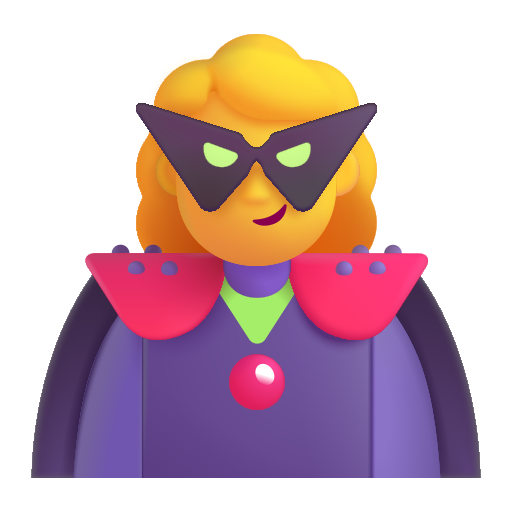
woman supervillain color default